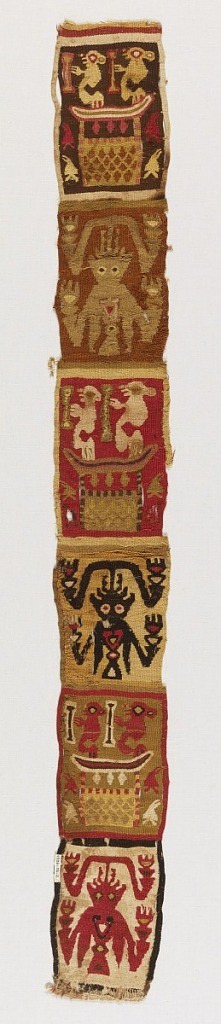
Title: Band
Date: ca. 1300
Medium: wool, cotton Technique: slit tapestry
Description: Vertical band divided into six pattern areas.  Alternating repeat of an altar with two animals, and a man with an elaborate headdress.  In brown, tan, yellow, red, black, white, and blue.